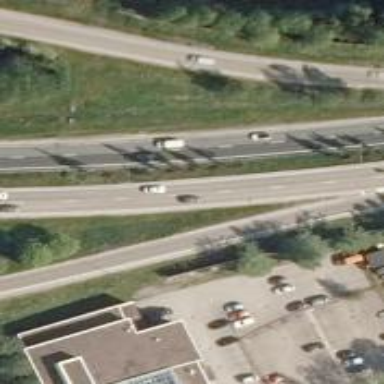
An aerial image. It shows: Trunk link road with asphalt surface.